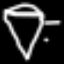
Label: diamond